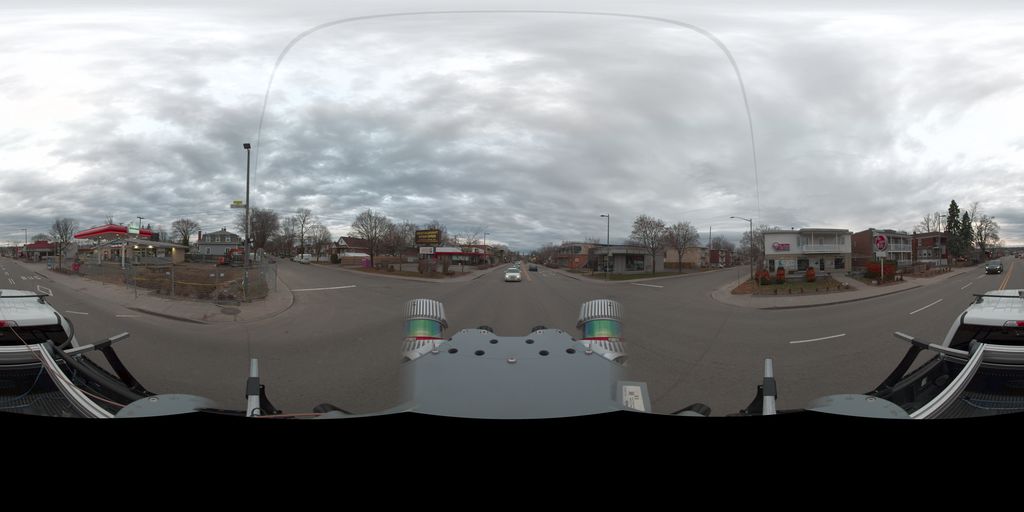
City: quebec_city